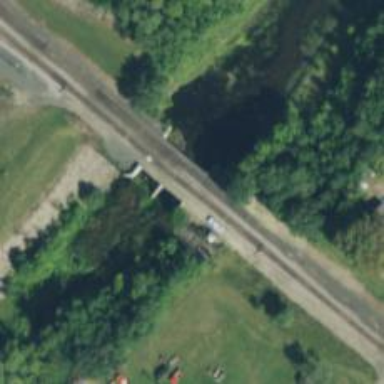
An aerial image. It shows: Bridge over railway line.